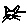
Label: cat